Question: I'm having this problem with the following address book code (that works great, but definitely leaks):
'''
ABMultiValueRef email = ABRecordCopyValue(person, property);
NSString *type = (__bridge NSString *)(ABMultiValueCopyValueAtIndex(email, 0));
self.textEmail.text = type;
CFRelease(email);
'''
I have already fixed one leak with the CFRelease(email) statement but can't fix this problem:

I can't call [type release] as this is an ARC project and CFRelease((CFTypeRef) type) isn't allowed. How can I release the bridged instance?
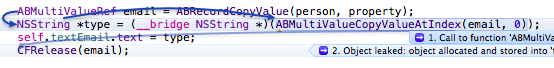
Answer: Change the __bridge to __bridge_transfer. This will make type be the owner of the reference and thus will be automatically released at end of scope.